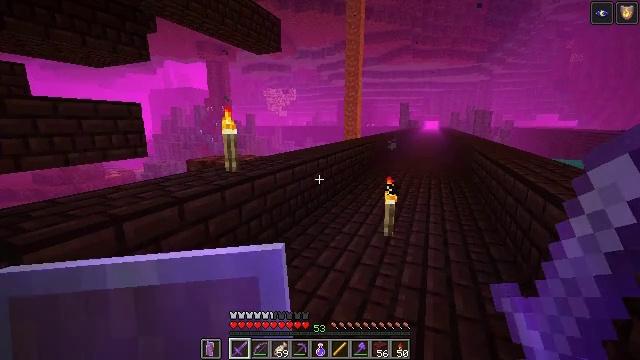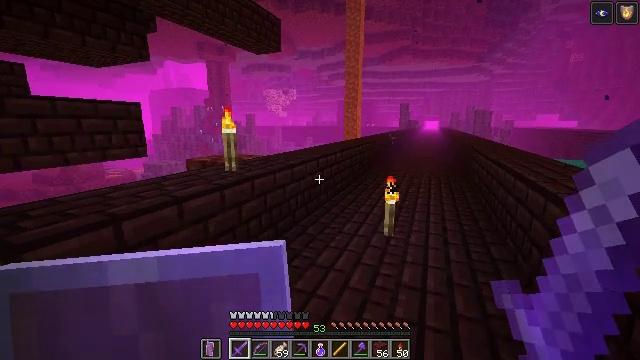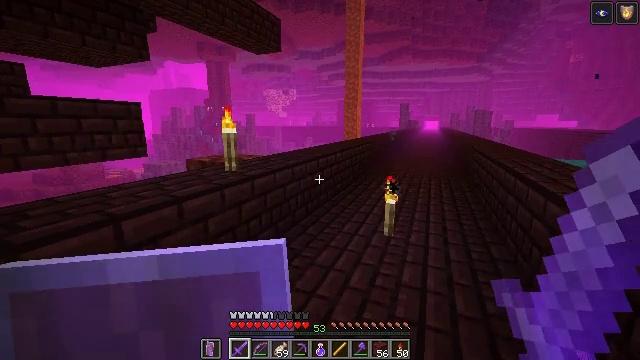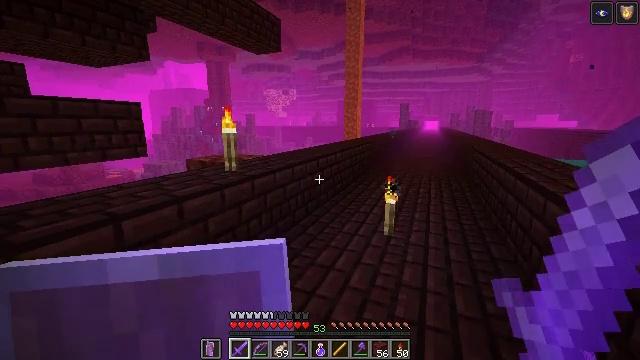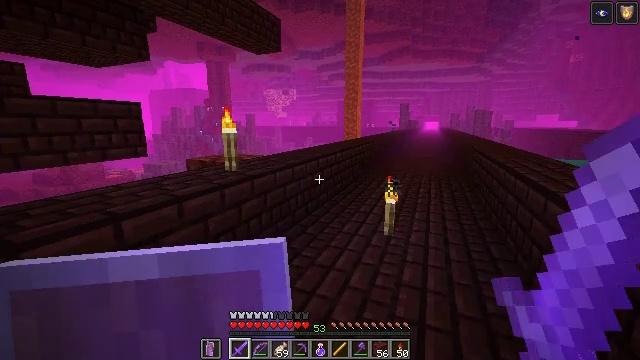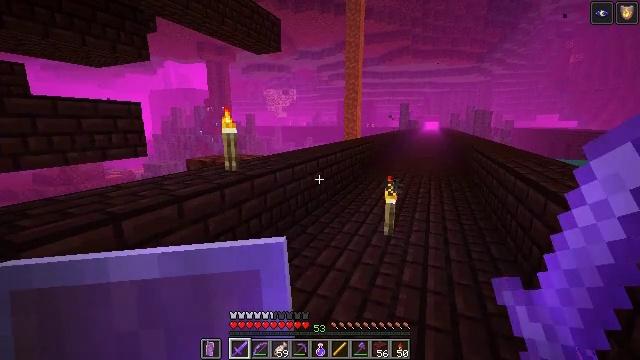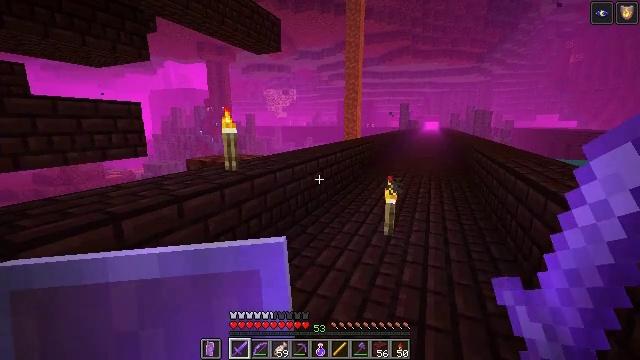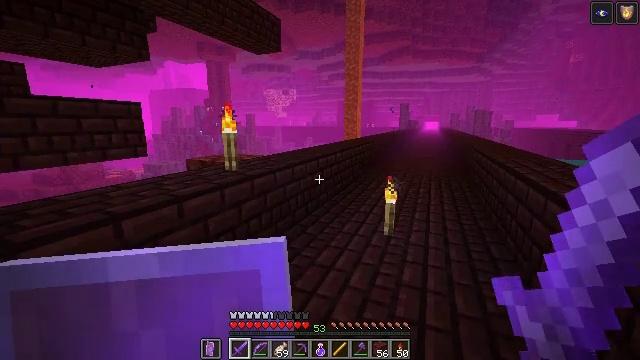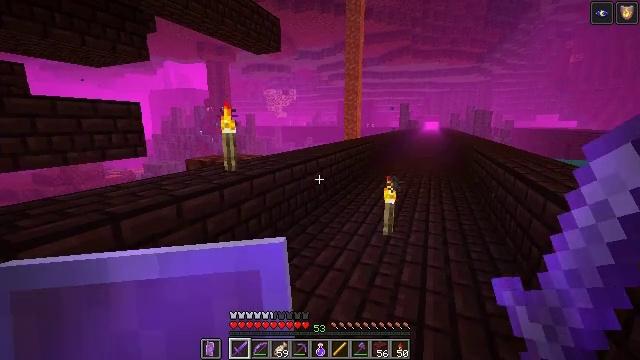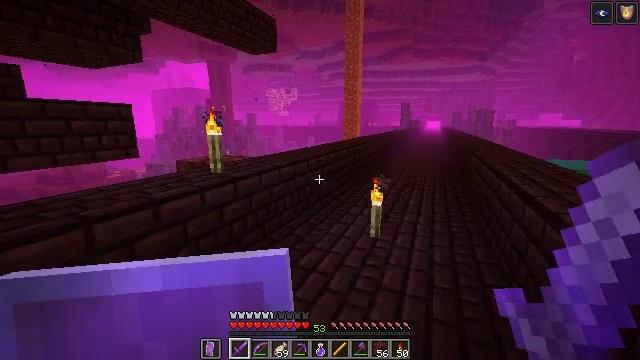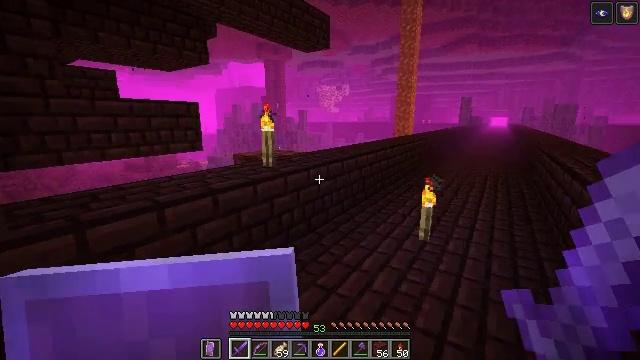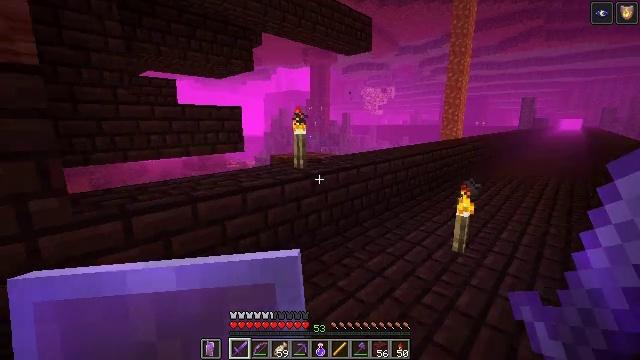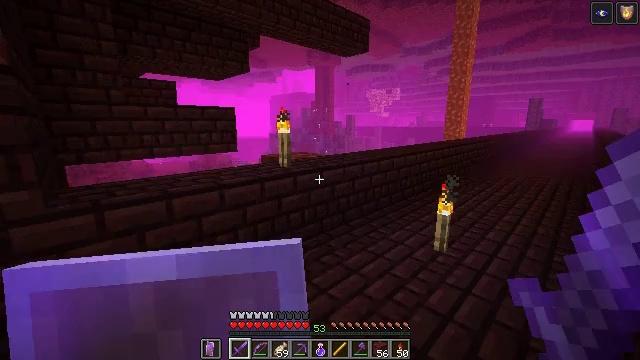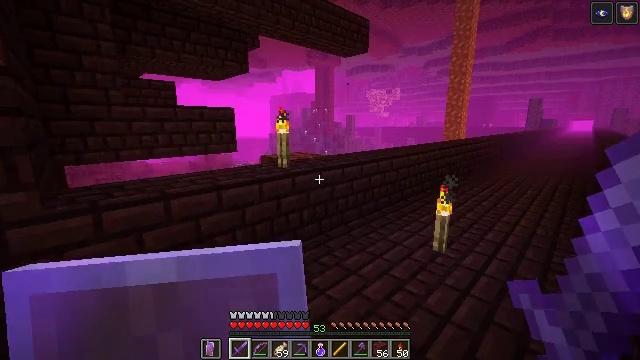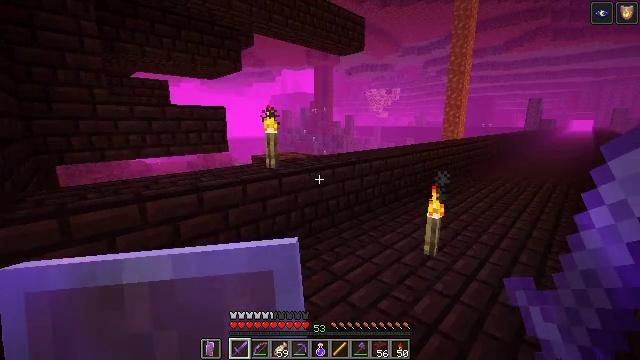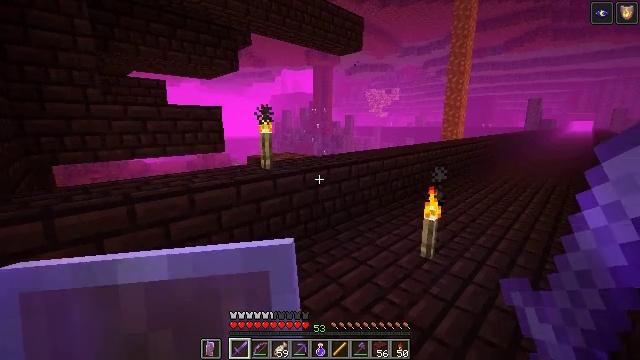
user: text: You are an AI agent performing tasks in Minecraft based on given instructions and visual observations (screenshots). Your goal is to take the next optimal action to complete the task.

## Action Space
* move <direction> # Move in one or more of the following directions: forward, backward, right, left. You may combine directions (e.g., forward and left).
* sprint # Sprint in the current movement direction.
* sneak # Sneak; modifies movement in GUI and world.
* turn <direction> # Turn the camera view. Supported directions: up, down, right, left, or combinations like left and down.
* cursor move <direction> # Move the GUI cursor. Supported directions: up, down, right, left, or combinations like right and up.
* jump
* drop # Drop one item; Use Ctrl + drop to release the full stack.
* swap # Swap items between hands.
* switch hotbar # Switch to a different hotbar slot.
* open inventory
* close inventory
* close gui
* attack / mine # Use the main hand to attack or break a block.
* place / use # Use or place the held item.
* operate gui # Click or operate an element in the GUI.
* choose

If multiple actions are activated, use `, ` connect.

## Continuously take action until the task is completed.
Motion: motion action
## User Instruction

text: Combat the magma cube.
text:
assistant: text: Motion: no_op
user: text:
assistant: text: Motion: no_op
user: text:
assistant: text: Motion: no_op
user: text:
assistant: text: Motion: no_op
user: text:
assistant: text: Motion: no_op
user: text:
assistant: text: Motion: no_op
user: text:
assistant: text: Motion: no_op
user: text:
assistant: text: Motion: move right
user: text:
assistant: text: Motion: move right
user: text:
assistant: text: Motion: move right, turn left
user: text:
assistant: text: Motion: move right, turn left
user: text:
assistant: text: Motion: move right, turn left
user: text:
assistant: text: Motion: move right
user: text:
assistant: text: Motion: no_op
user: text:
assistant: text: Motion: no_op
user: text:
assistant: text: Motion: no_op
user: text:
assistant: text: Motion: no_op
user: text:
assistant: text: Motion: no_op
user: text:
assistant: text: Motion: no_op
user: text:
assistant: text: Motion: no_op
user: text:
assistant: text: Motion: no_op
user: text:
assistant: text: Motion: no_op
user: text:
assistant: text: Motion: no_op
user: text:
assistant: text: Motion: no_op
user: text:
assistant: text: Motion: turn right and up
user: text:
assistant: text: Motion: move left, turn right
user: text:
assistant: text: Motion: move left, turn right and up
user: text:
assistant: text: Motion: move left, turn right and up
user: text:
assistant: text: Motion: move left, turn right
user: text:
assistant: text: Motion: move left